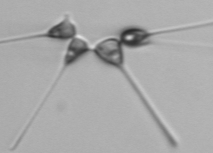
Label: Asterionellopsis_glacialis